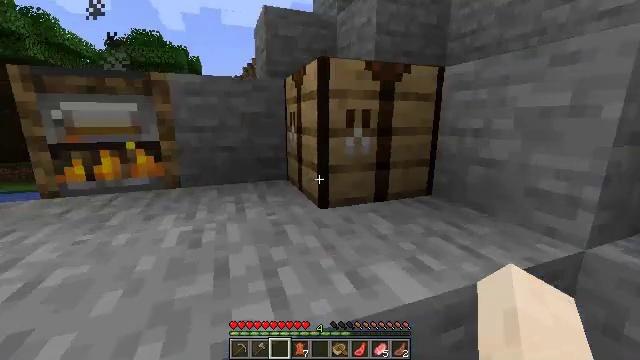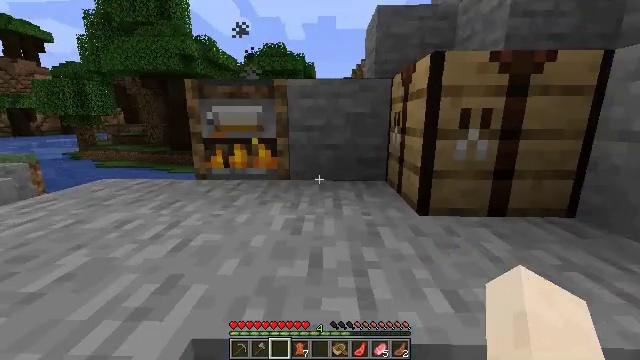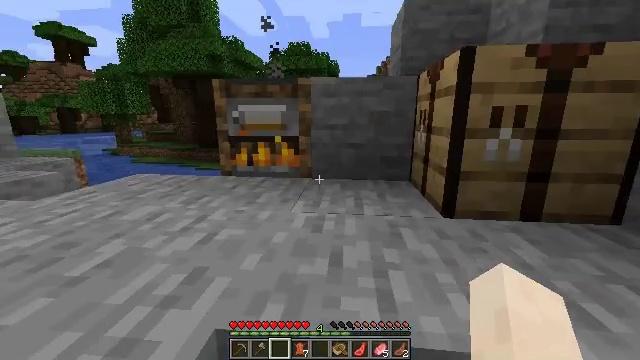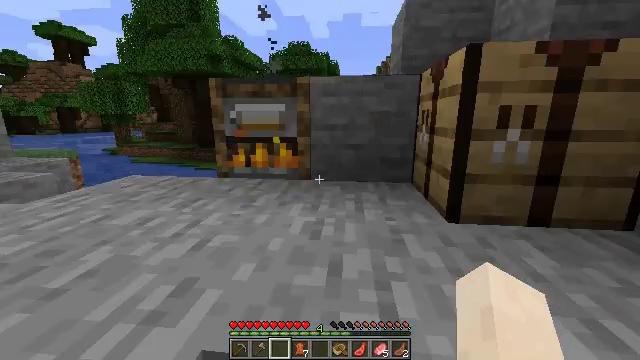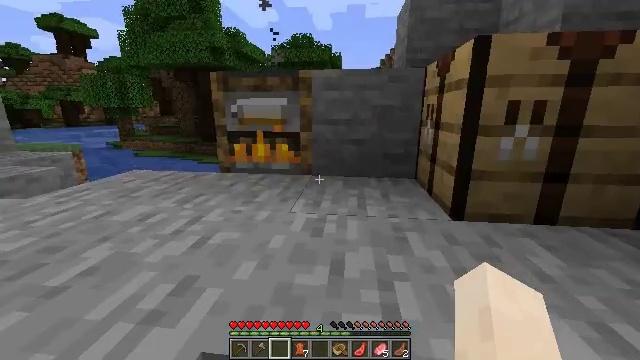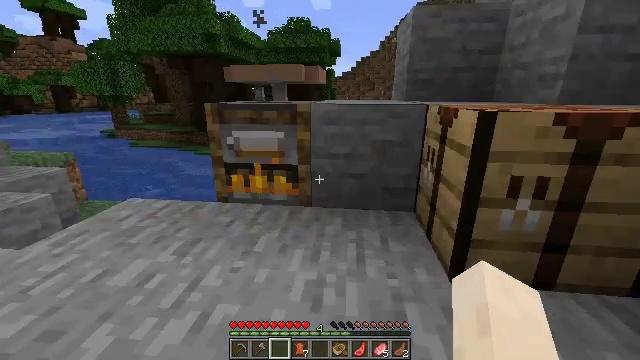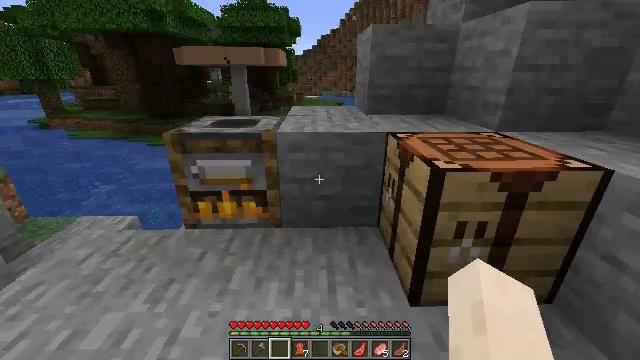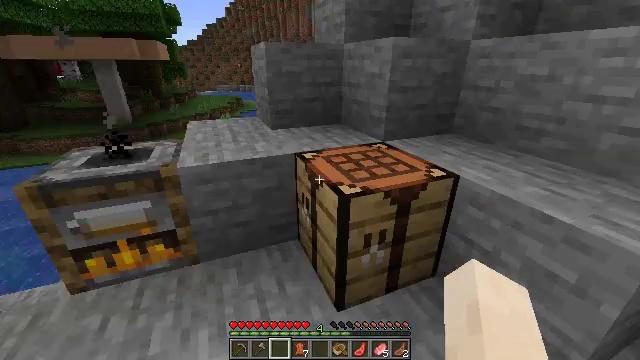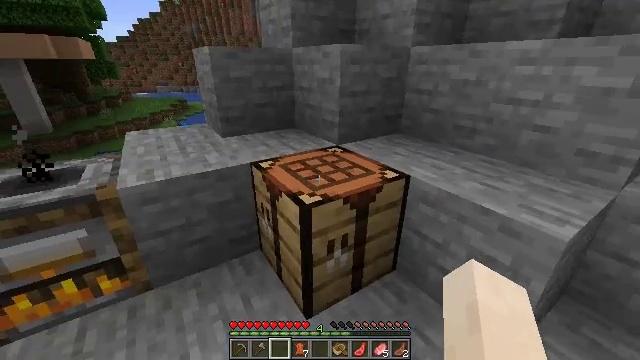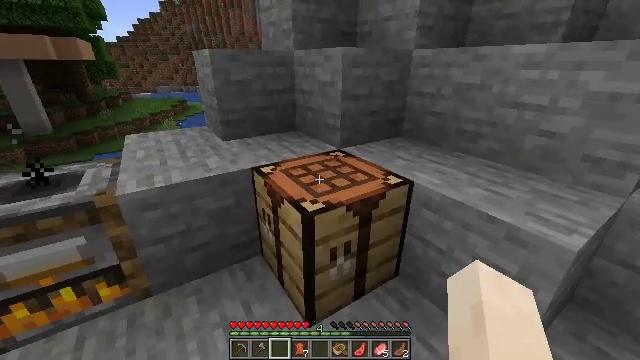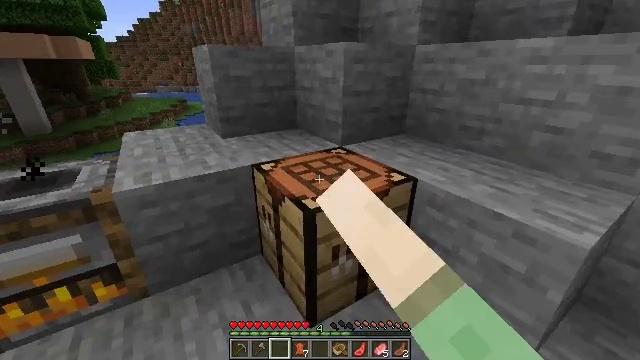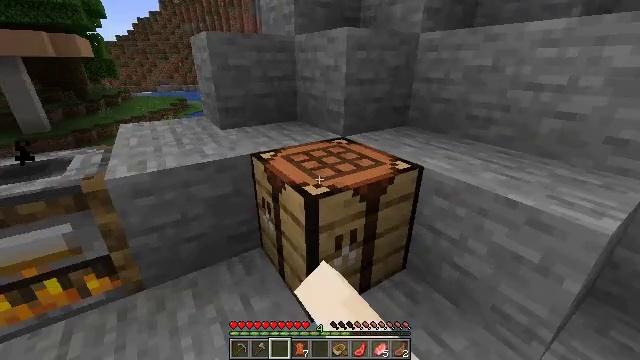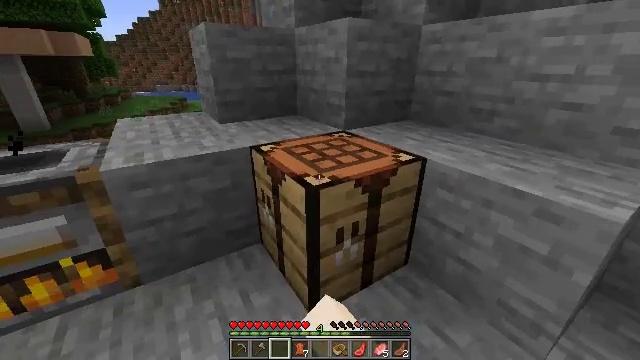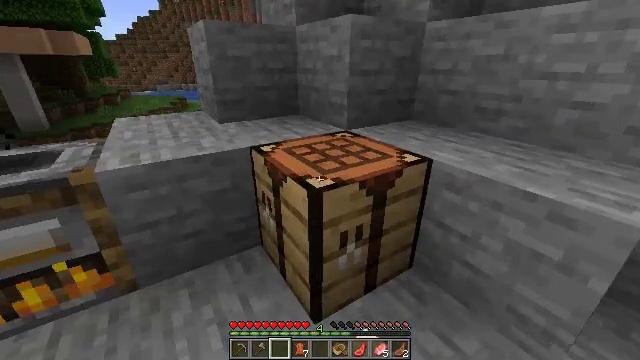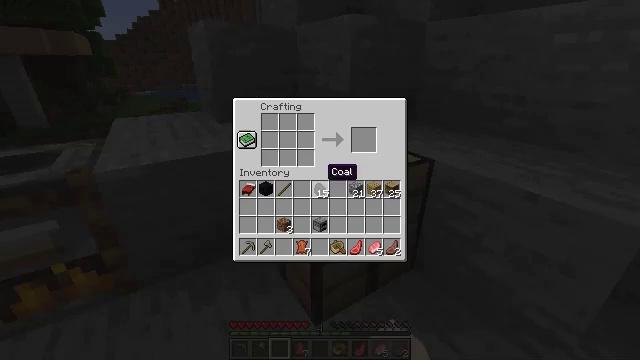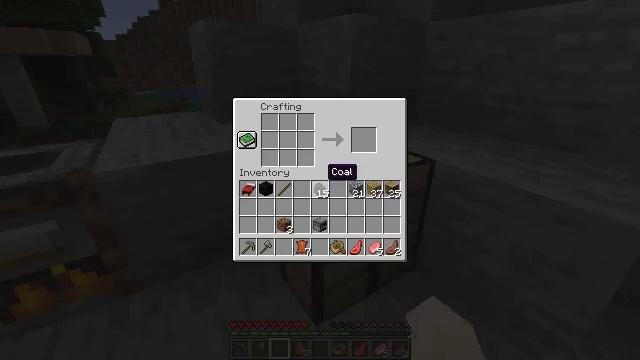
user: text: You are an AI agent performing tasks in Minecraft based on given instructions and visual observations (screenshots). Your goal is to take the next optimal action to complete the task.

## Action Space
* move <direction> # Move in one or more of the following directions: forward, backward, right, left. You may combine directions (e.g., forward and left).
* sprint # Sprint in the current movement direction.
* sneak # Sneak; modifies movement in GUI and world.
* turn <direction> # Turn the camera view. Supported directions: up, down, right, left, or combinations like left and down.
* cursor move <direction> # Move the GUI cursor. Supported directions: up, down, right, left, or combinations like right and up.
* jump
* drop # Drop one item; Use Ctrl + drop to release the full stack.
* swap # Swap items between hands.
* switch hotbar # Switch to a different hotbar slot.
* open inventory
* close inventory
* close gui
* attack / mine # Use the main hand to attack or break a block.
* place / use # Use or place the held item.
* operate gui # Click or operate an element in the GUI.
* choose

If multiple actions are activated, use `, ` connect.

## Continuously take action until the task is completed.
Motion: motion action
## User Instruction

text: Use the crafting table to craft leather leggings.
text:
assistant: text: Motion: turn left
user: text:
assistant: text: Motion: turn left
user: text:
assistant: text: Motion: move forward
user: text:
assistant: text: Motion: move forward, turn down, jump
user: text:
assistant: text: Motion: move forward, turn down, jump
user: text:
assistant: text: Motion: move forward, turn right and down, jump
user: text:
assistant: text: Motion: move forward, turn right and down, jump
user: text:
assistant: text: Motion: move forward, turn right
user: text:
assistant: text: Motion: use / place
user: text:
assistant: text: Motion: use / place
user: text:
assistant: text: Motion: use / place
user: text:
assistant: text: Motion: use / place
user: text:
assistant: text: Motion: no_op
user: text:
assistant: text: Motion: open gui
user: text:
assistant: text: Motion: no_op
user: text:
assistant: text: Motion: cursor move right and down
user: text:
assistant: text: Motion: cursor move down
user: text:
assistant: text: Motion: cursor move down
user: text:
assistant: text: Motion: cursor move down
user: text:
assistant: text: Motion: no_op
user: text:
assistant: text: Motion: no_op
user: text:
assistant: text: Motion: no_op
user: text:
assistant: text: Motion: no_op
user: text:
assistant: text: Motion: cursor move left
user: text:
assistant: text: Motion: no_op
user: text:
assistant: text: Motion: cursor move left
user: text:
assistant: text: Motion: no_op
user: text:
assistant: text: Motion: cursor move left
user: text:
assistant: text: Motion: no_op
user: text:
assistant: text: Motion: no_op